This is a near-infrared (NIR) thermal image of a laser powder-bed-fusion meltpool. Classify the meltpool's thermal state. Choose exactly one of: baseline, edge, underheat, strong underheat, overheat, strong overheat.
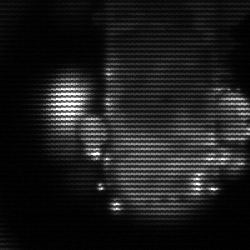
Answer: strong underheat